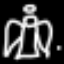
Label: angel